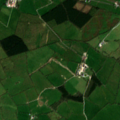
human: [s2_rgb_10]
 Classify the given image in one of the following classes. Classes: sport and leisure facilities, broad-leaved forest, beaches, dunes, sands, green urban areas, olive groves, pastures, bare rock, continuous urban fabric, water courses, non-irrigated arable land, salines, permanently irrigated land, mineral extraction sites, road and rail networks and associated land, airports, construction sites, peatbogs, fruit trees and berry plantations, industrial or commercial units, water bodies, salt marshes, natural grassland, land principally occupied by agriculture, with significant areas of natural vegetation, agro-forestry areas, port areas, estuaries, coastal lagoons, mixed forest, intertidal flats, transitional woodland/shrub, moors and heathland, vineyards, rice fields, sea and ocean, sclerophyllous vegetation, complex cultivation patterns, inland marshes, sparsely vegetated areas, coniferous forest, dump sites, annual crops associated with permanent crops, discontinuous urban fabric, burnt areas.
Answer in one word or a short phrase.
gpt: pastures